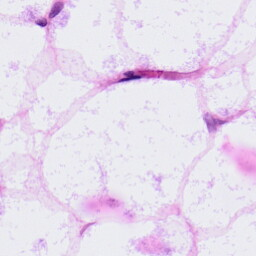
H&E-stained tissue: LymphNode